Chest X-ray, AP view. Patient: 74 years old, sex F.
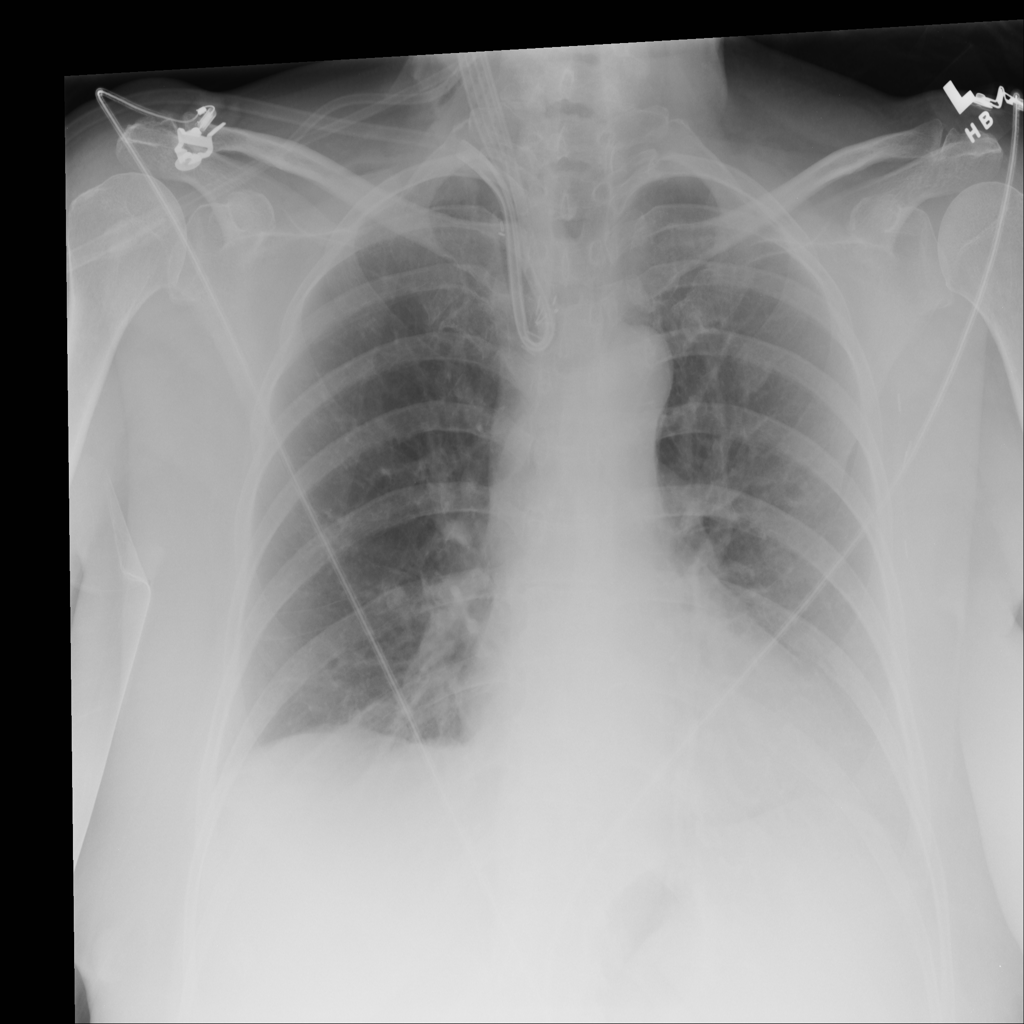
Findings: No Finding